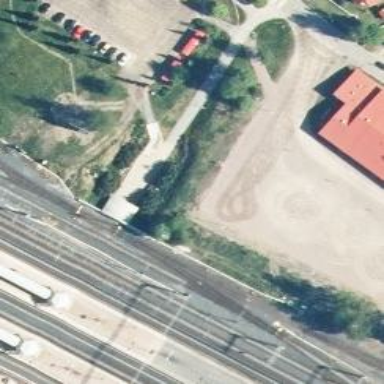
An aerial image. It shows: Railway siding for service.